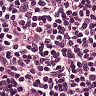
Metastatic tissue present: no